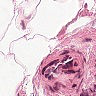
Metastatic tissue present: no